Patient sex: M
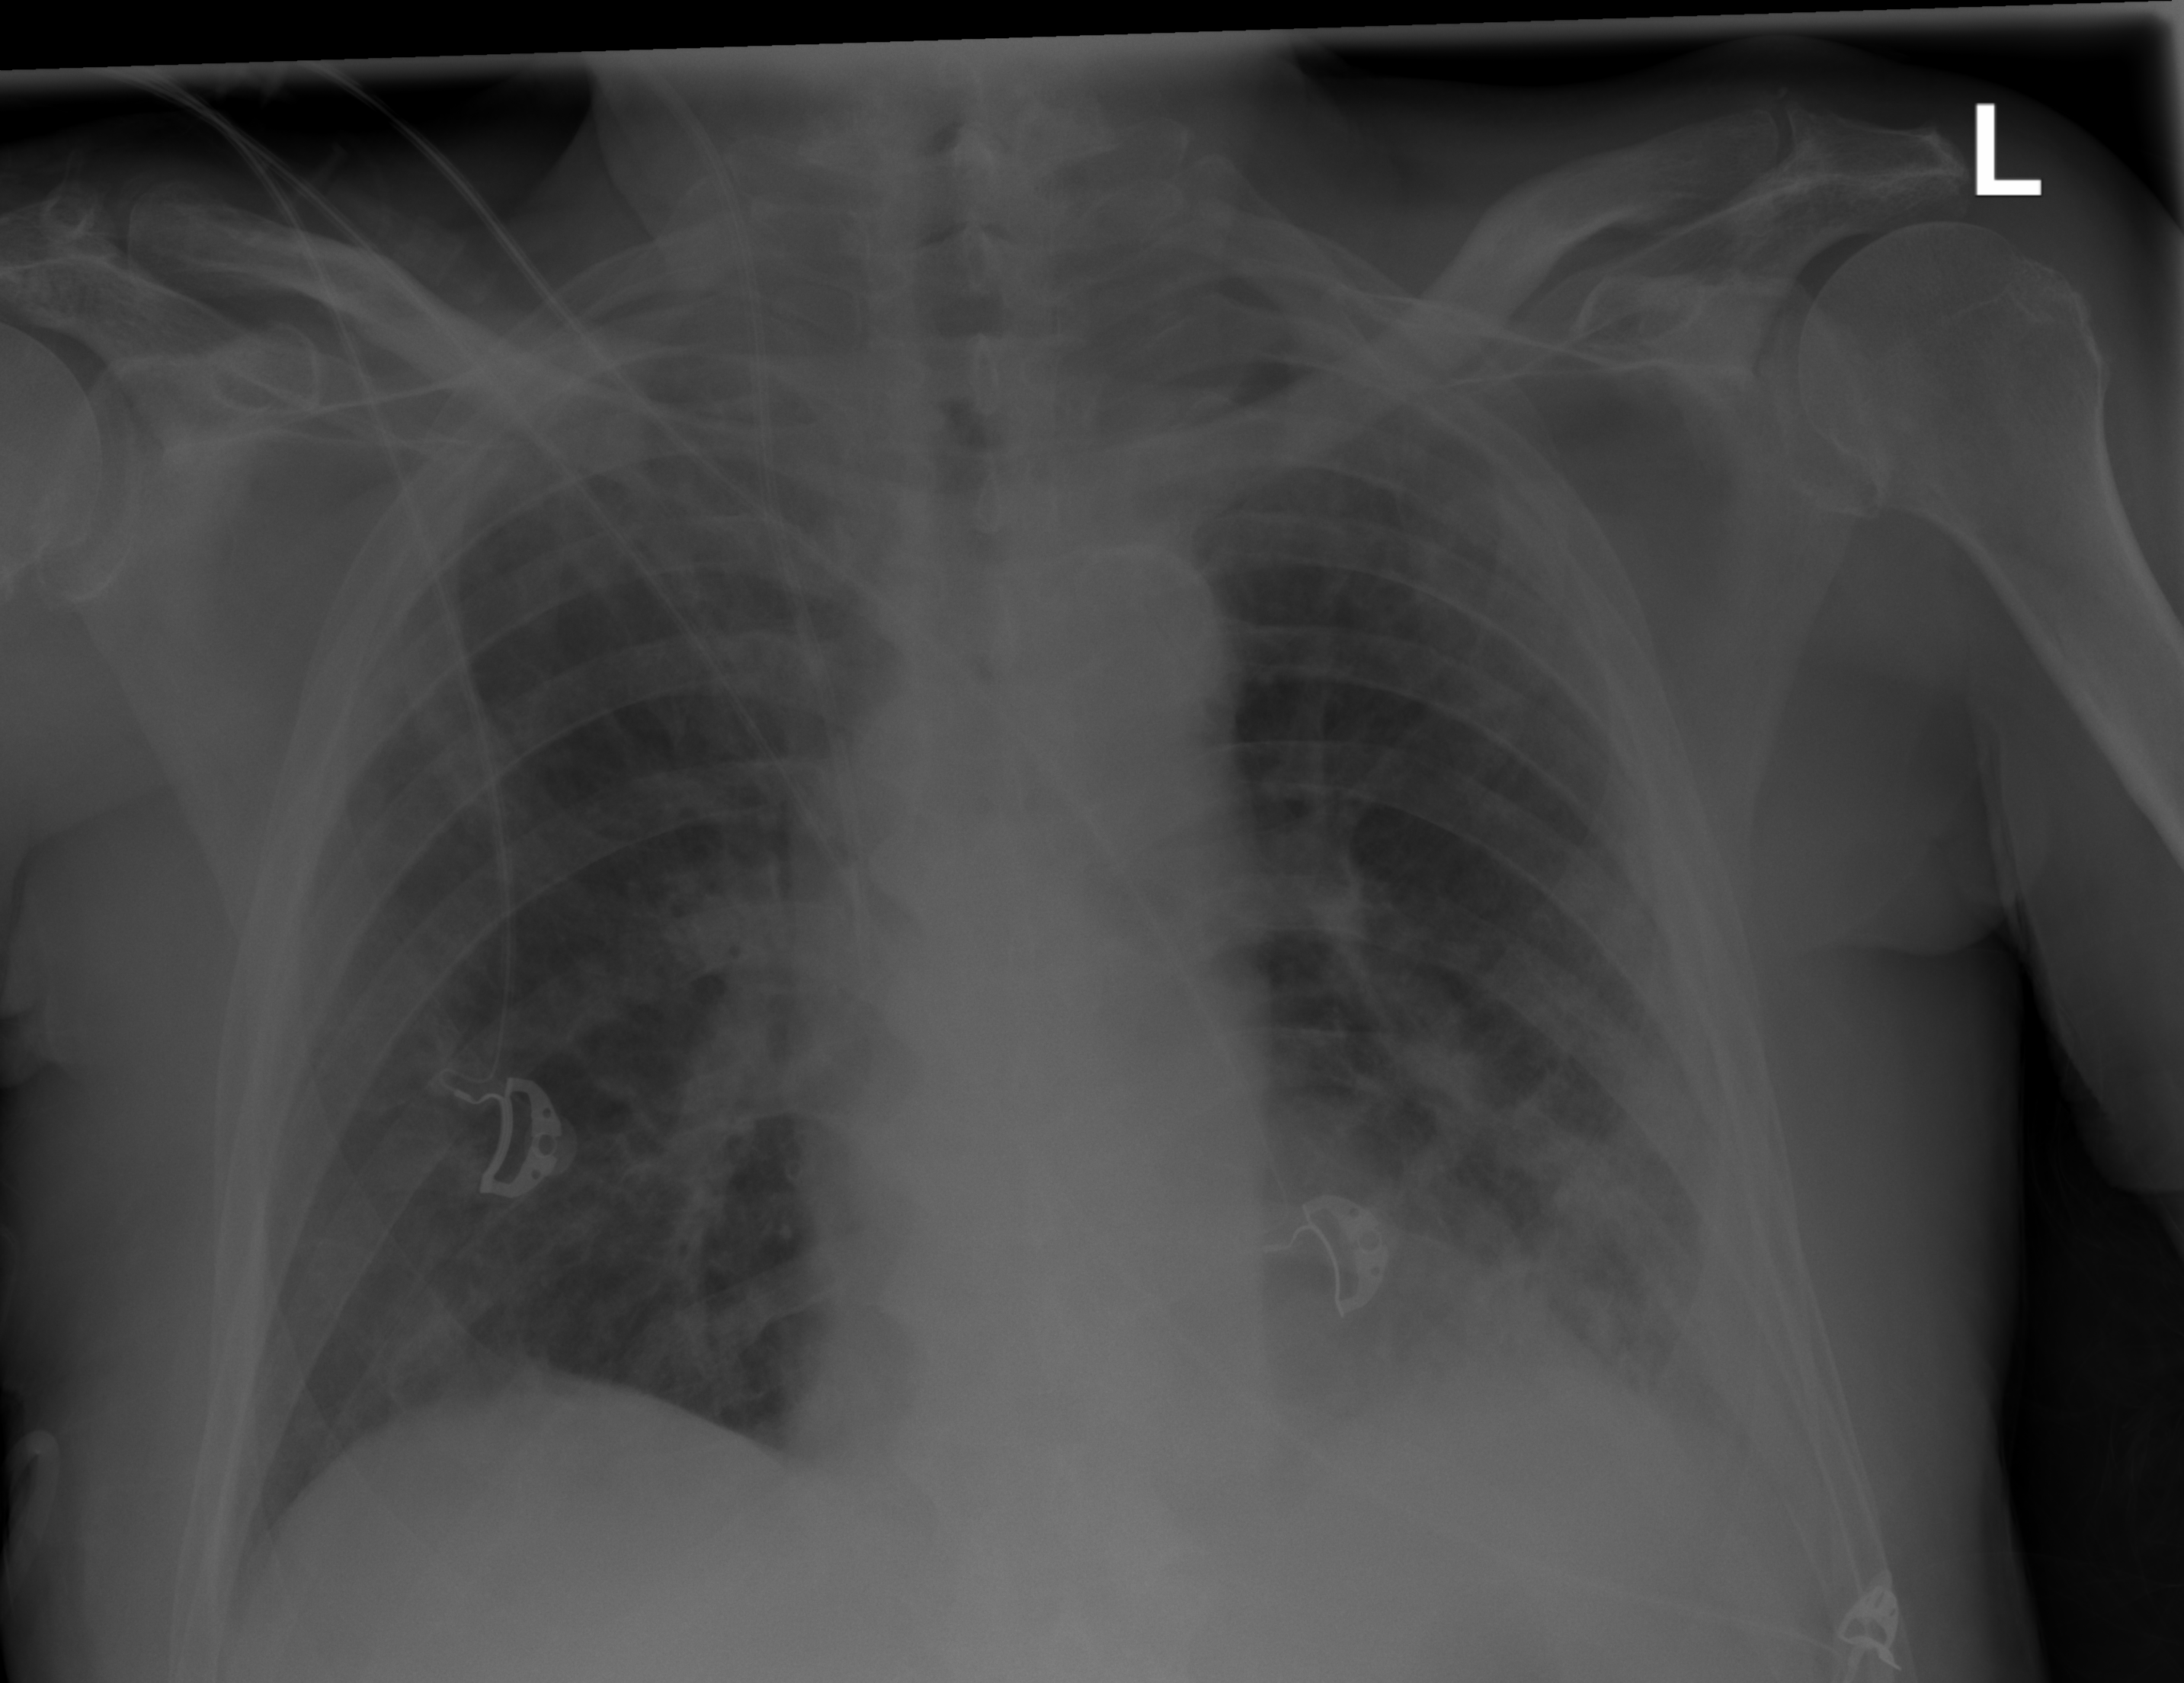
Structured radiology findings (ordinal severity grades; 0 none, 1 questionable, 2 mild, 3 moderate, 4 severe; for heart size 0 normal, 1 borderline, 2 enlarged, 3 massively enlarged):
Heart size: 0
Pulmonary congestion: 2
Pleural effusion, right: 0
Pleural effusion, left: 2
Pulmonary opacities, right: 2
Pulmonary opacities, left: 3
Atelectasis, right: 0
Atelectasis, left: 2